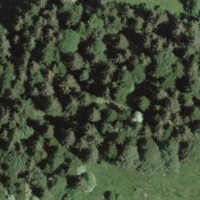
EUNIS habitat code: 44
Species observed at this site:
Crocus vernus